Question: I have a dataframe with two columns, Global Active Power is a numeric column and DateTime is a datetime type column. When I execute the command plot(DateTime,Global Active Power), I automatically get the days of the week as ticks on the x axis.
1. Can someone explain how this is happening?
2. Also, when I run plot(as.factor(weekdays(DateTime)),Global Active Power), I do not get the same plot, instead I get a boxplot.

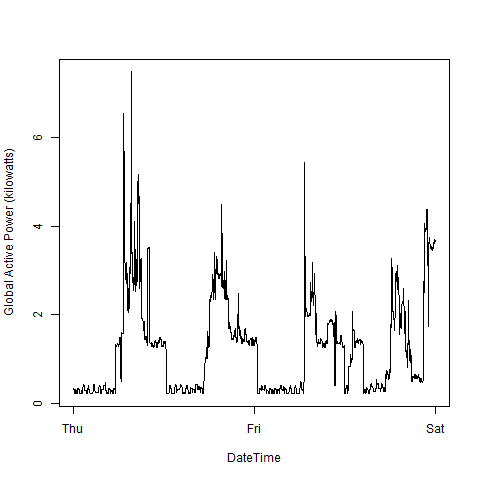
Answer: Your 'DateTime' column has its dates and times all within a 48-hour period, so R chooses the day of the week as the most appropriate x axis labels for you. You can change this formatting to whatever you like.
Since your example did not include any data, I've had to create some dummy data to show how this works:
'''
set.seed(69)
x <- (as.POSIXct("2020-05-29 10:30:00") + 1:(24 * 60) * 300)[1:1000]
y <- rpois(1000, 50 * sin(seq(0, 12, length.out = 1000))^2) / 10
df <- data.frame(DateTime = x, 'Global Active Power' = y)
'''
So plotting this data, we get a similar layout to the plot in your question:
'''
plot(df$DateTime, df$Global.Active.Power, type ="l", xlab ="Date", ylab ="Power")
'''

Now, if I want to format with, say, the date, then I would draw the plot without an x axis then add a formatted axis like this:
'''
plot(df$DateTime, df$Global.Active.Power,
type = "l", xaxt = "n", xlab = "Date", ylab = "Power")
axis.POSIXct(1, df$DateTime, format = "%d %b")
'''

As for why your plot changes to a boxplot when you change the x axis to a factor variable according to the day of the week, you have transformed your time variable from a continuous to a discrete variable. There are only two weekdays in your data, so you will only have two points on your x axis where data can appear. R chooses a boxplot here because otherwise your plot would just be a mess, as you can see if I change the date-times to just dates:
'''
plot(as.Date(df$DateTime),df$Global.Active.Power)
'''
<URL>
<URL>